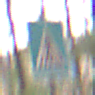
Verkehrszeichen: FussgaengerueberwegRechts
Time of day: Midday
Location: Outdoor (Nature)
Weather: Overcast
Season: NotSpecified
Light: Natural